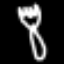
Label: fork